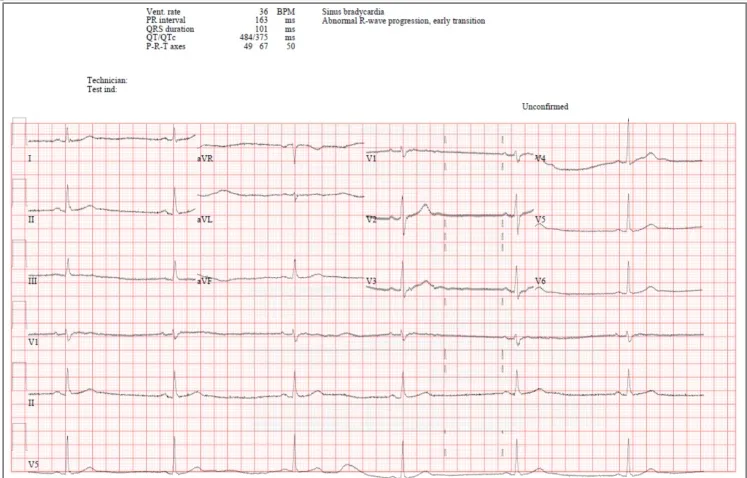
Electrocardiogram for patient case #1 few days after starting Remdesivir therapy.
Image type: electrography (ekg)